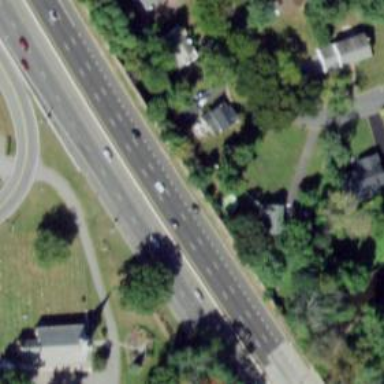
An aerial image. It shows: Asphalt trunk highway classified as expressway.